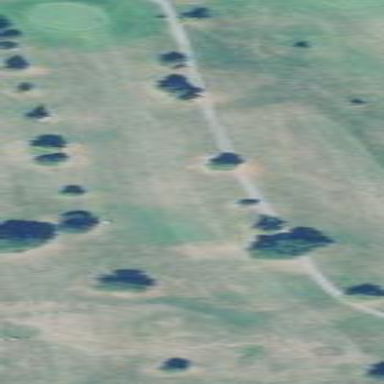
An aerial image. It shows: Grassy area designated as golf fairway.